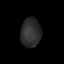
Tissue: lung
Cell type: Epithelial cells
Senescence score: 0.2361
Nuclear area (px): 571
Mean DAPI intensity: 45.597